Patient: sex M, age 48
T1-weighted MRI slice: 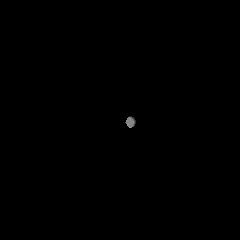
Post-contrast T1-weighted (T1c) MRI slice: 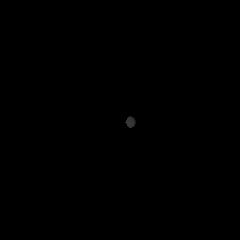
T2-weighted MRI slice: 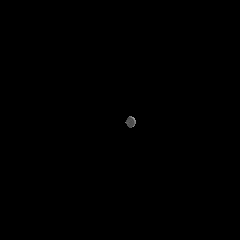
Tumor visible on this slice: no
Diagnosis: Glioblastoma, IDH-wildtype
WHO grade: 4